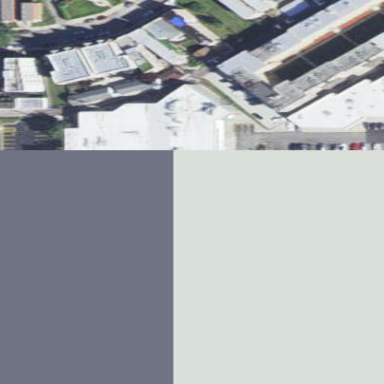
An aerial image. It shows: Retail building.